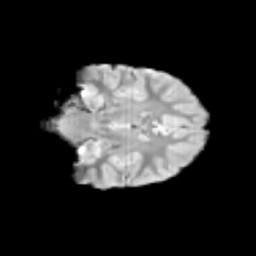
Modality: T2w
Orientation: coronal
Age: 9
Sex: female
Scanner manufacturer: siemens
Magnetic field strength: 3 T
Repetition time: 3.8 s
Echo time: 0.07 s